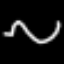
Label: squiggle